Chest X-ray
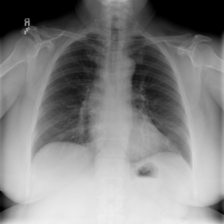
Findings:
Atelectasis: negative
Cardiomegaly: negative
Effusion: negative
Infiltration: negative
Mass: negative
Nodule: negative
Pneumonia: negative
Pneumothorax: negative
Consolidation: negative
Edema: negative
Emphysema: negative
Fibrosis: negative
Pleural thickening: negative
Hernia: negative